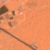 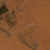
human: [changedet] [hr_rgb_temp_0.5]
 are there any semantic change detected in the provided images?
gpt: All remained the same in this area.